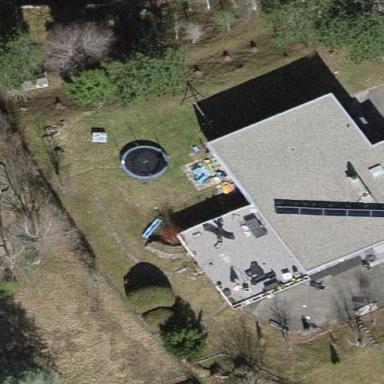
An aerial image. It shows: Residential garden.